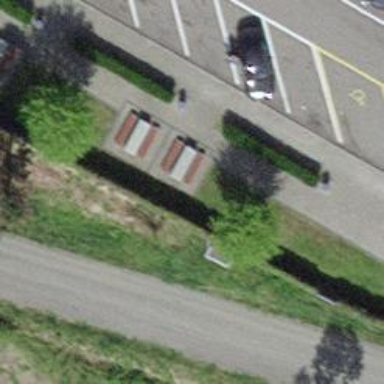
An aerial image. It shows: Picnic table located in leisure land area.